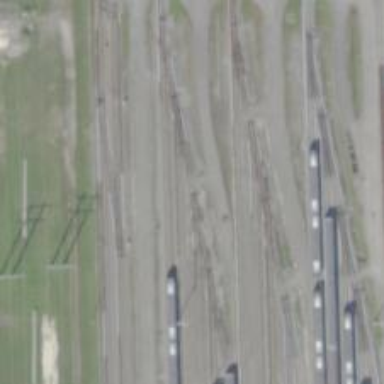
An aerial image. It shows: Yard area with electrified rail tracks.